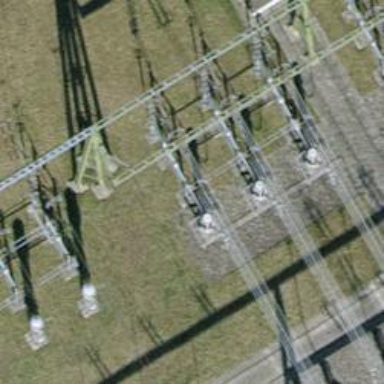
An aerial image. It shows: Insulator used in power equipment.